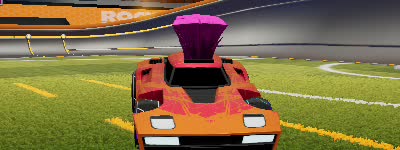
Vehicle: breakout